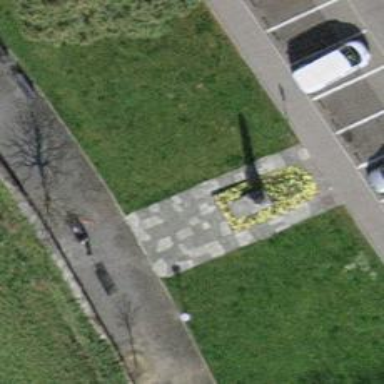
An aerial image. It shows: Historic memorial in the form of obelisk.